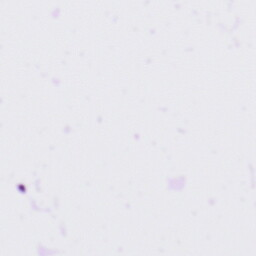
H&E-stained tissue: Tonsil